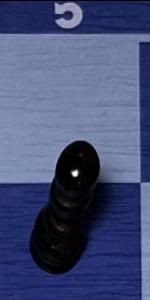
Label: Pawn_Black